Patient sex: M
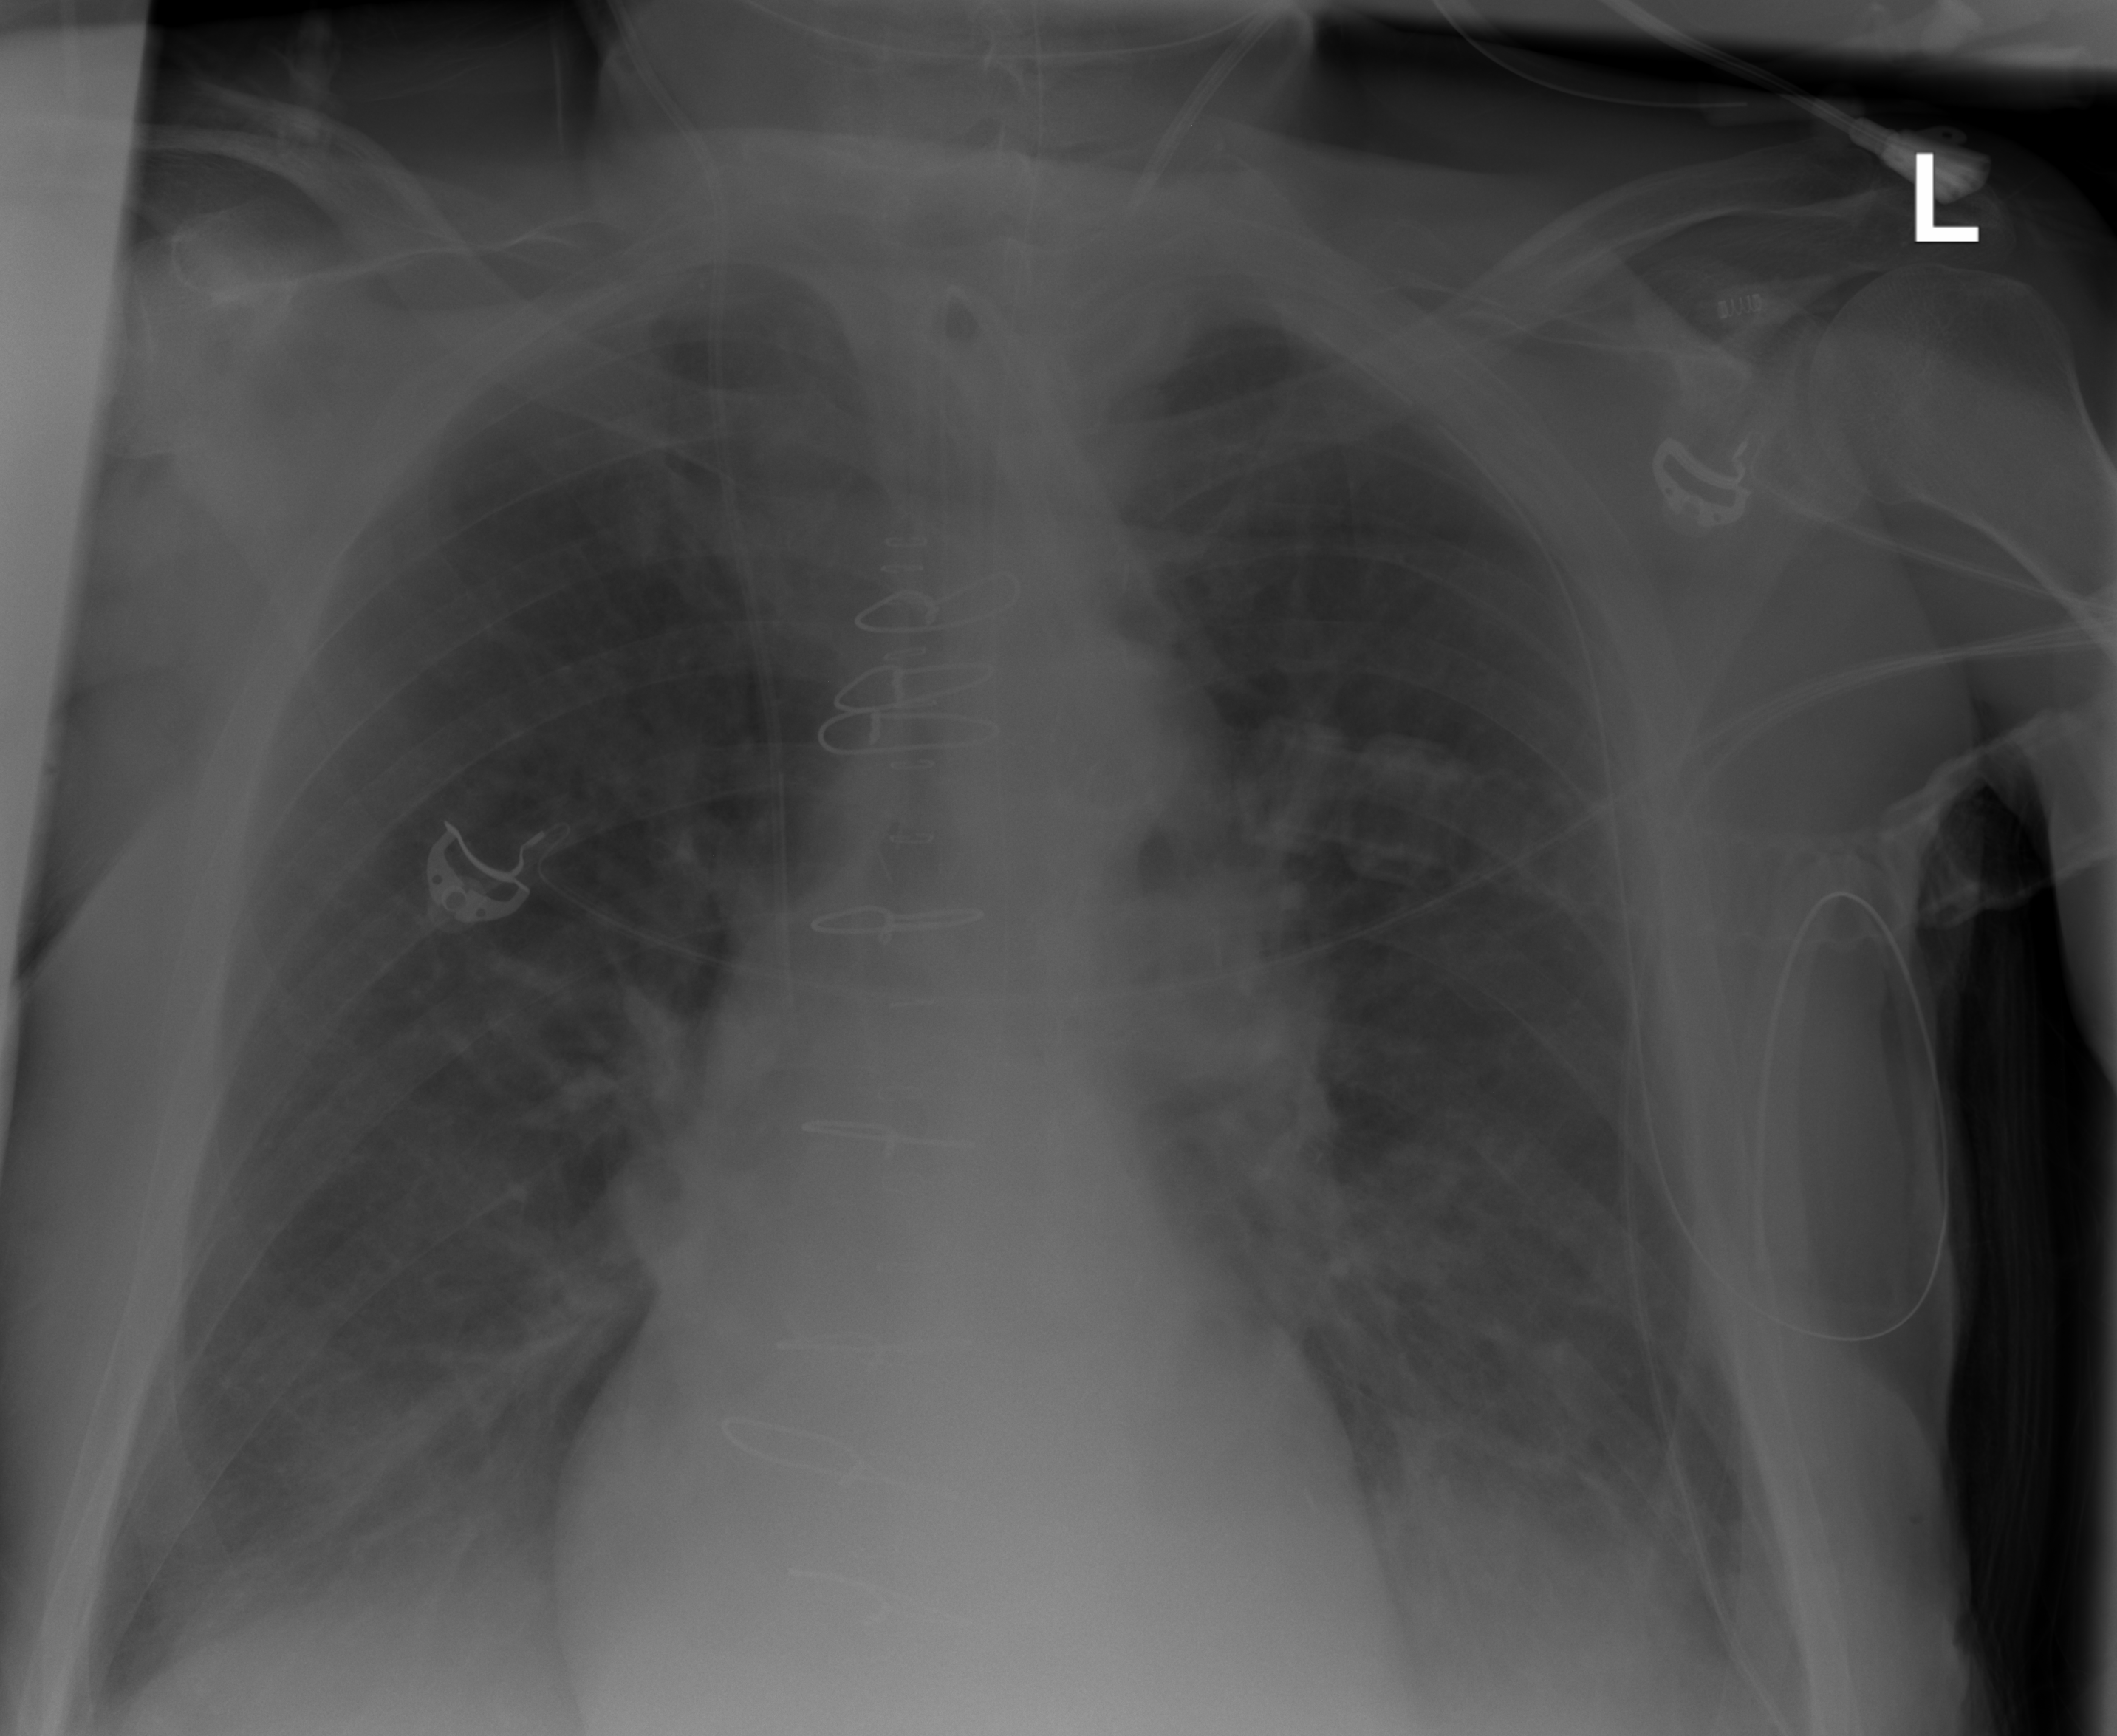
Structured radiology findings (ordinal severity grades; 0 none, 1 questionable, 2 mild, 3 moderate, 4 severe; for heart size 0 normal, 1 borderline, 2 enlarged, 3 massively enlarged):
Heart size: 0
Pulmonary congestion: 2
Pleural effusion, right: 2
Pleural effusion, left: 0
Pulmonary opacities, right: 0
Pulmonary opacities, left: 2
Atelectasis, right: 2
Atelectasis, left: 2